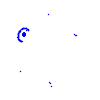
Particle: pion